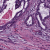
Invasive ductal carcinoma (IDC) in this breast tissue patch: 1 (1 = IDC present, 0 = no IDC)